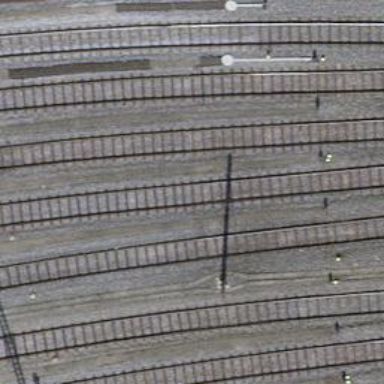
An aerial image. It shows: Rail yard with electrified contact lines for the railway.